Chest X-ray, AP view. Patient: 43 years old, sex M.
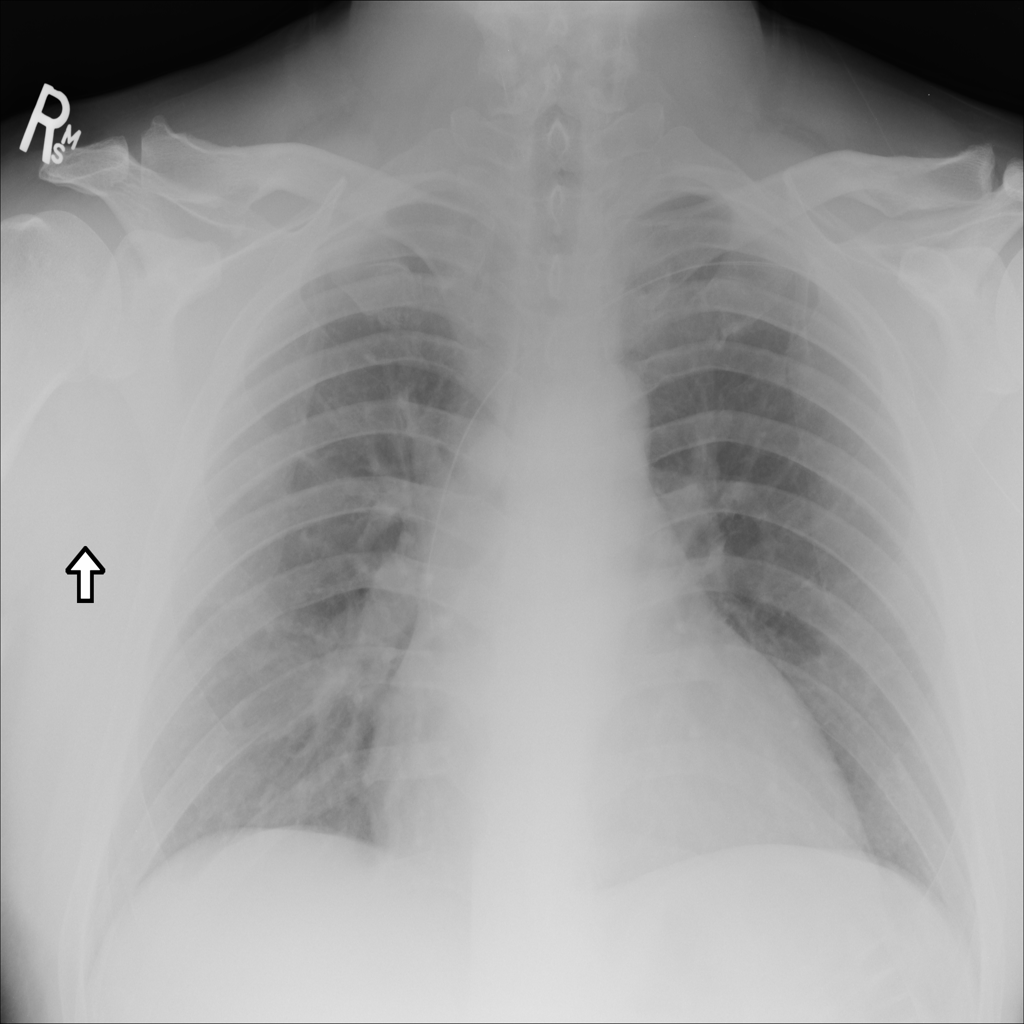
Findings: No Finding